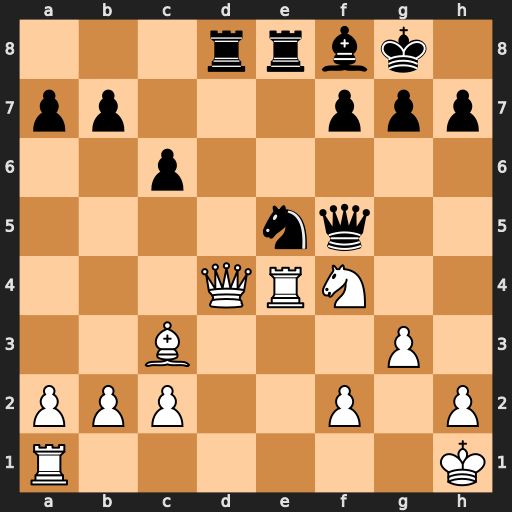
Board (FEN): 3rrbk1/pp3ppp/2p5/4nq2/3QRN2/2B3P1/PPP2P1P/R6K
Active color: w
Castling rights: -
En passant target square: -
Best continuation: Rxe5 Qxe5 Qxe5 Rxe5 Bxe5